Here is the continuous-wavelet rendering of a rotor kit's vibration signal. Classify the rotor condition as one of: normal, misalignment, unbalance, looseness.
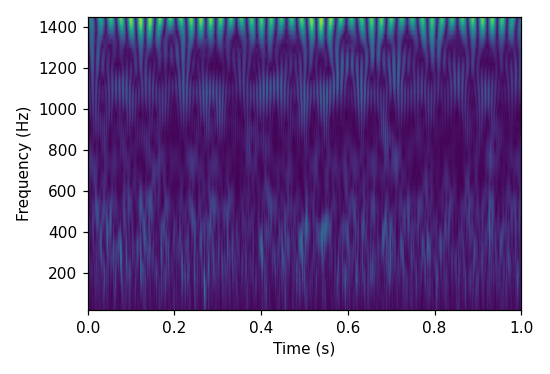
Answer: unbalance